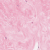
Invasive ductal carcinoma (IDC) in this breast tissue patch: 0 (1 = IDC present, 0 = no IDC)